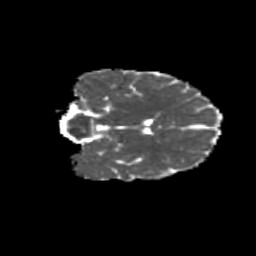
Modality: MD
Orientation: coronal
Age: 13
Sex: male
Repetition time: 9.512 s
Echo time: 0.089 s